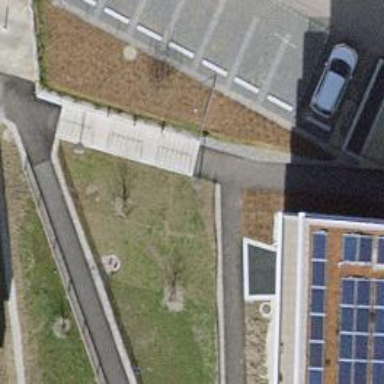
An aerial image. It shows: Road with steps.